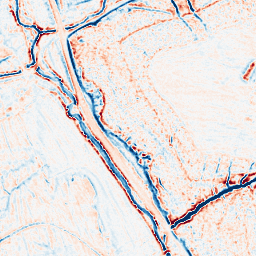
Category: edge_preserving
Decomposition family: bilateral
Decomposition parameters: d: 9
sigma_color: 100
sigma_space: 100
Upsampling method: bilinear
Upsampling parameters: scale: 4
Upsampling scale: 4